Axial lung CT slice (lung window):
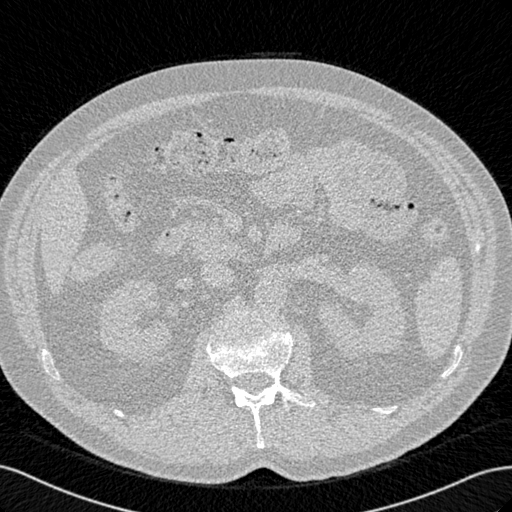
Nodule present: no